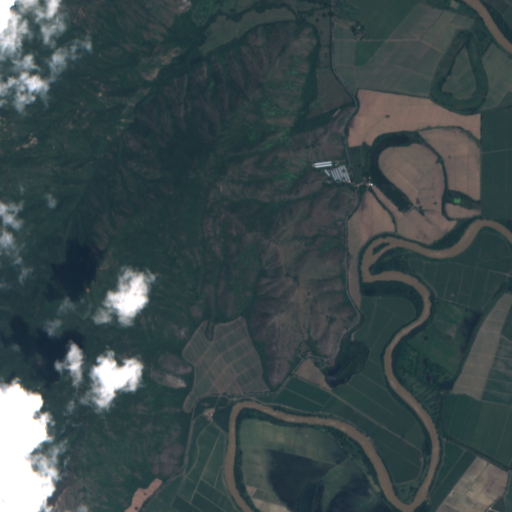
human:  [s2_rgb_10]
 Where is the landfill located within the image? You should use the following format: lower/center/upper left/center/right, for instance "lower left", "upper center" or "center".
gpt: The landfill is located in the lower left of the image.
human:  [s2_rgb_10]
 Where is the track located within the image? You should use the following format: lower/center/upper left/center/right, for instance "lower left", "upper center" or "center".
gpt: There is no track in the image.